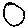
Label: moon